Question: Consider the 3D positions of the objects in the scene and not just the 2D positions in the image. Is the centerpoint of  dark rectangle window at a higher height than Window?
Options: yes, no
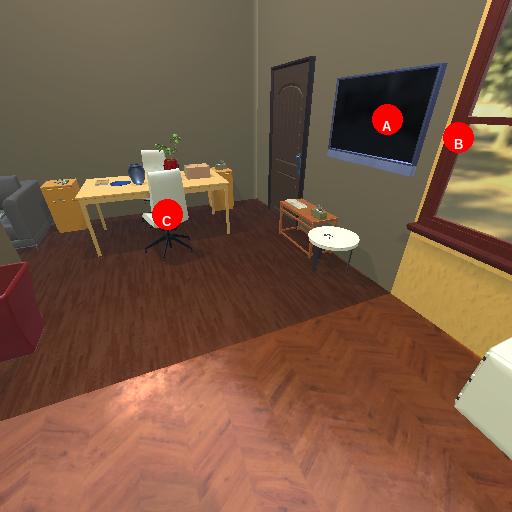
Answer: yes